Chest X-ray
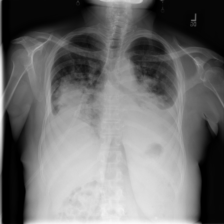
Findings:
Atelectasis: negative
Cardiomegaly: negative
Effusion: positive
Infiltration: negative
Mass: positive
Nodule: positive
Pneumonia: negative
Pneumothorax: negative
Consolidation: negative
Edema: negative
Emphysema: negative
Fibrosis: negative
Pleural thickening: negative
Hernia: negative